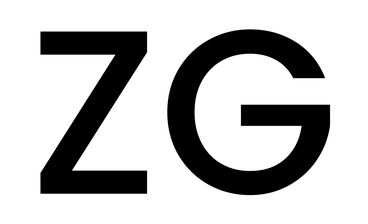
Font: Poppins-Medium